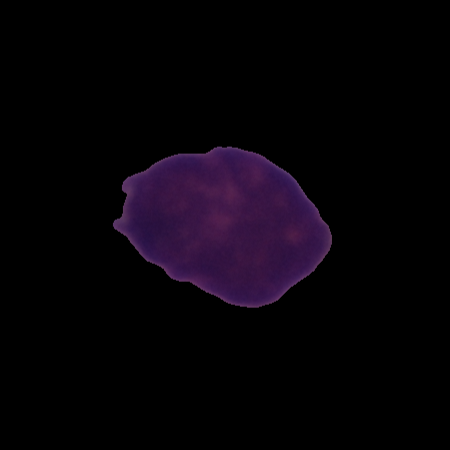
Label: cancer